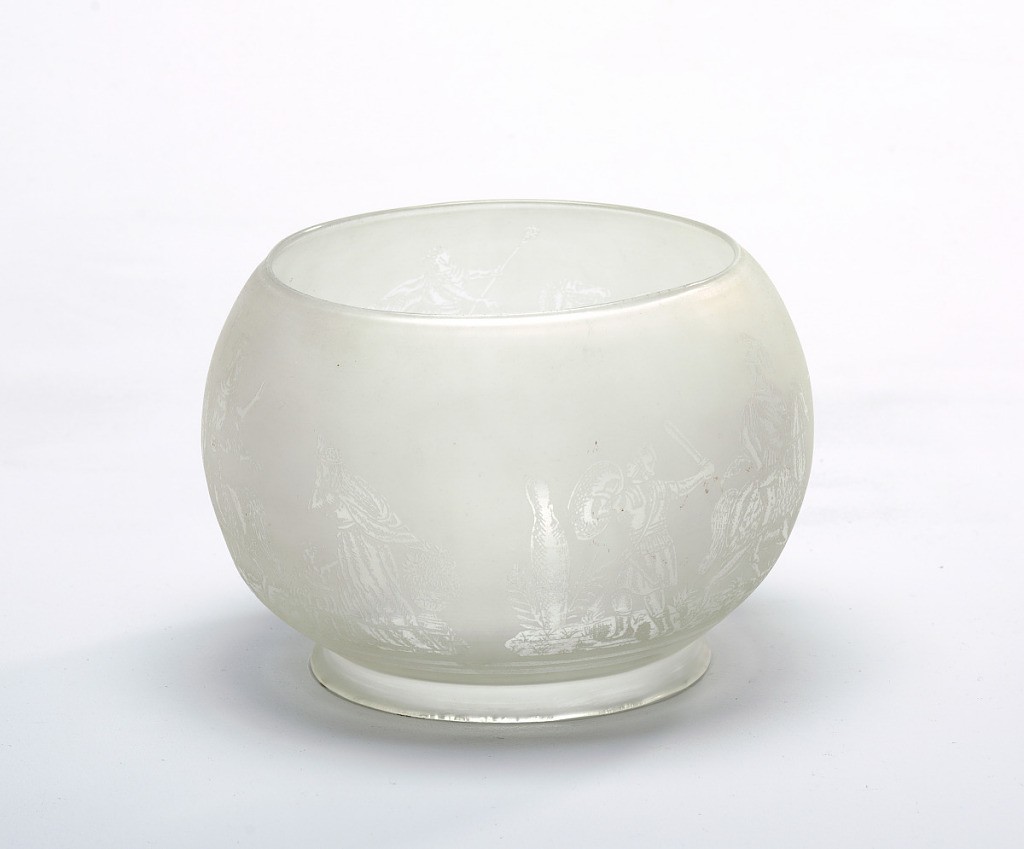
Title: Globe
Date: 19th century
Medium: Etched glass
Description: Frosted glass globe etched with figural decoration.  Shade for light fixture.